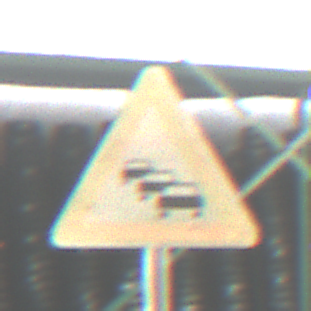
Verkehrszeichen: Stau
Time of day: MorningAfternoon
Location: Roofed (Special)
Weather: NotSpecified
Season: NotSpecified
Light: Artificial